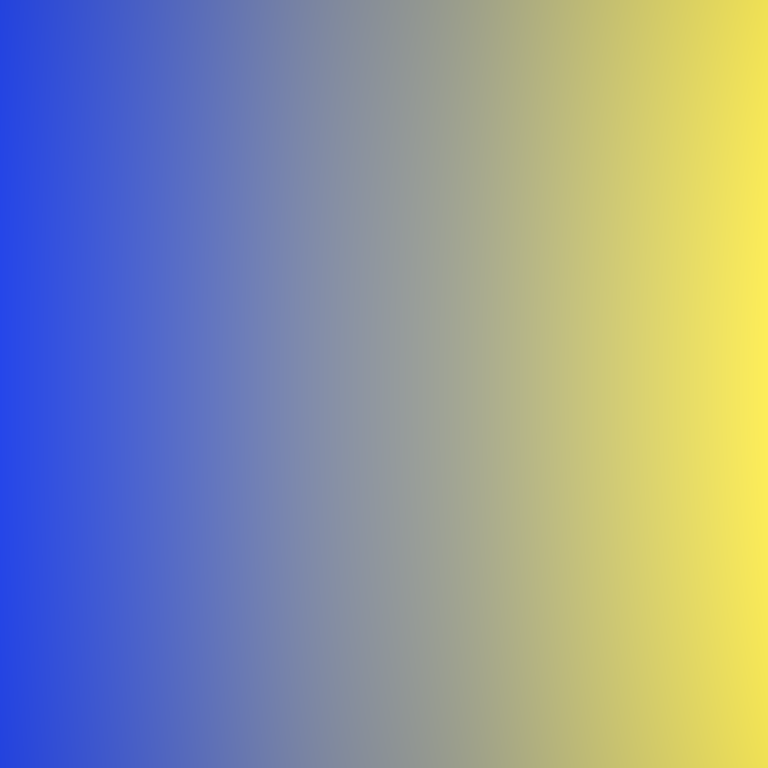
Abstract light effect, smooth gradient from deep blue to bright yellow, calm atmosphere, soft glow, no room, no furniture, no objects.